Question: I'm making a mobile version of my application support site and I have a little WebKit/iOS/HTML/CSS problem here...
I have a page, 'index.php', with 'mobile.css' file attached. In my '<head>' tag I have:
'''
<meta name="viewport" content="width=device-width, user-scalable=no, max-scale=1.0" />
'''
My 'body''s css:
'''
body {
font-family:"HelveticaNeue-Light","Helvetica Neue Light","Helvetica Neue","Helvetica","Lucida Grande",Verdana,Arial,sans-serif;
margin: 0;
background: url(../../images/textured_bg.png) repeat;
color:#454545;
font-size: 14px;
text-shadow: rgba(255, 255, 255, 0.5) 0 1px;
width:100%;
}
'''
Everything works fine in portrait orientation, but when I rotate my iPhone to landscape, Safari scales my content so it looks like in portrait, but a little bigger:

My question: Is there a way, without <URL>, to force Safari not to scale my content?
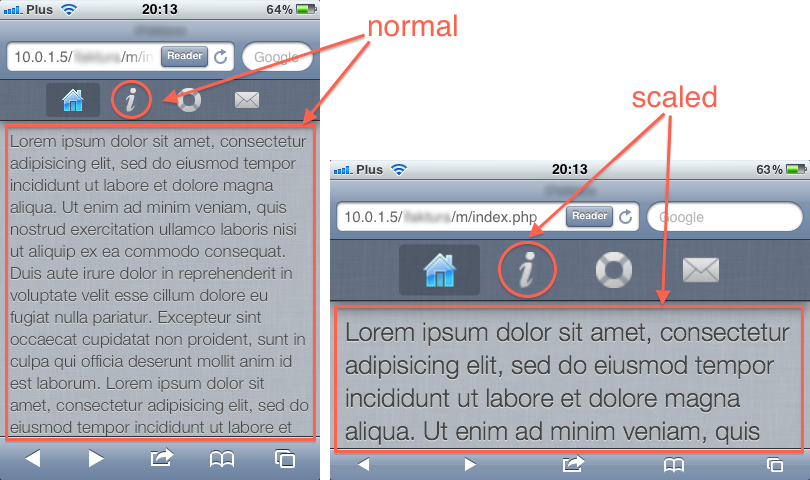
Answer: You will probably want to use the '<meta name="viewport" .../>' tag (see <URL>. The mobile Stack Exchange layout uses this:
'''
<meta name="viewport" content="width=device-width; initial-scale=1.0; maximum-scale=1.0; user-scalable=0" />
'''